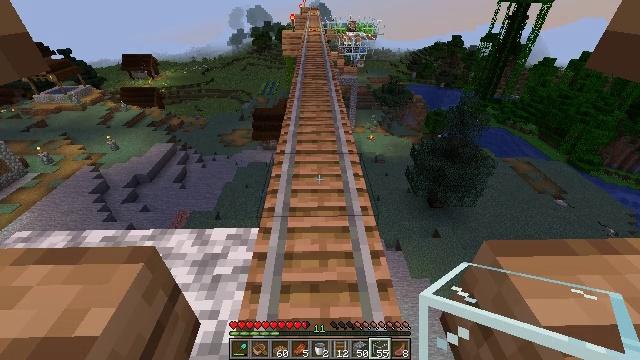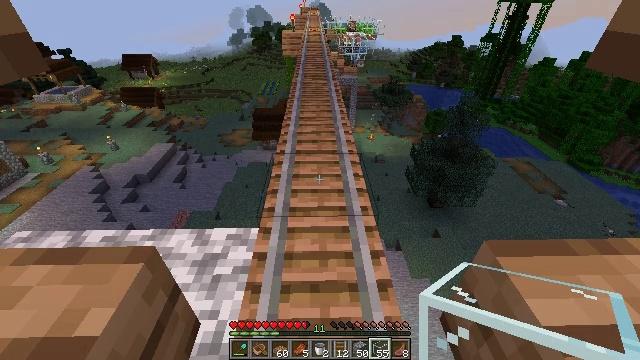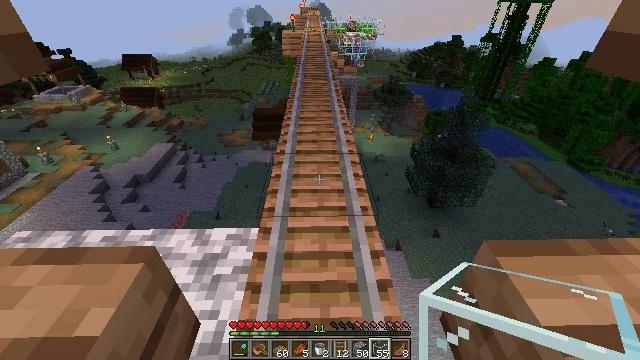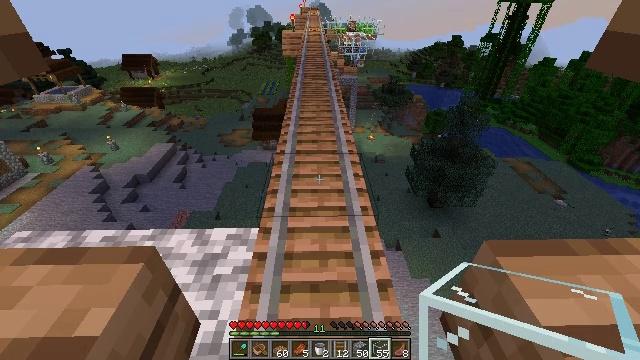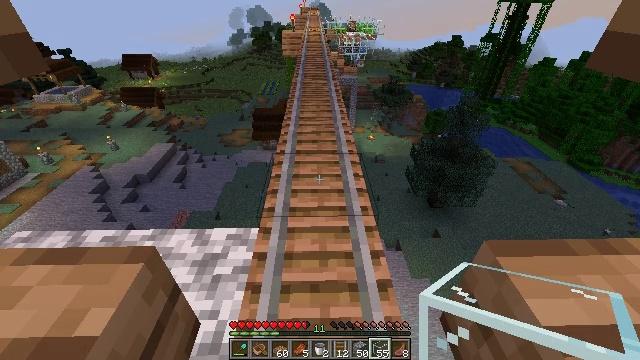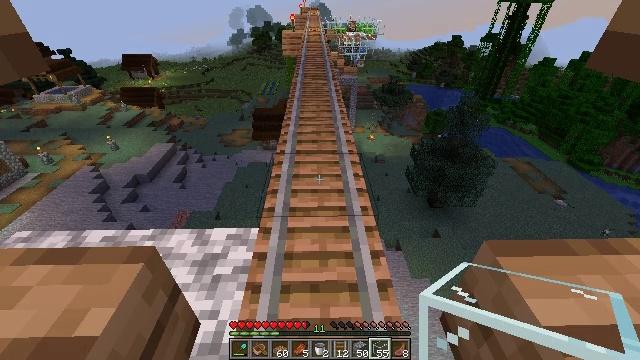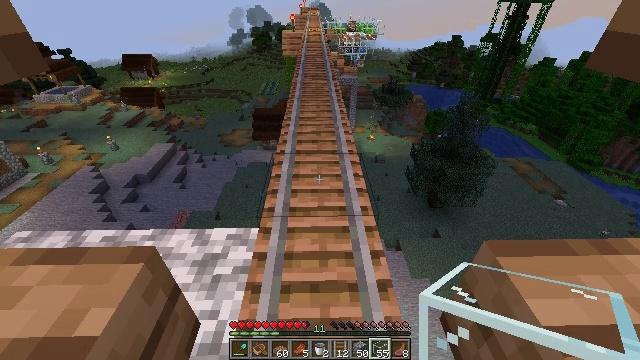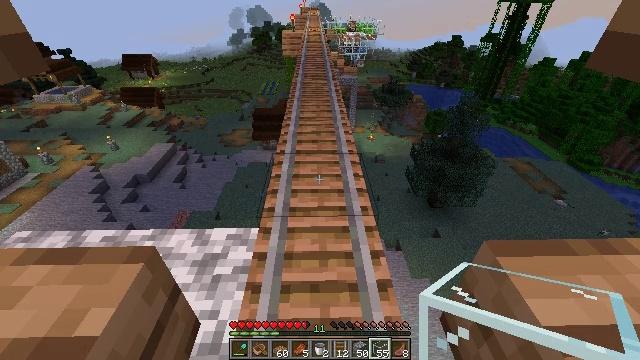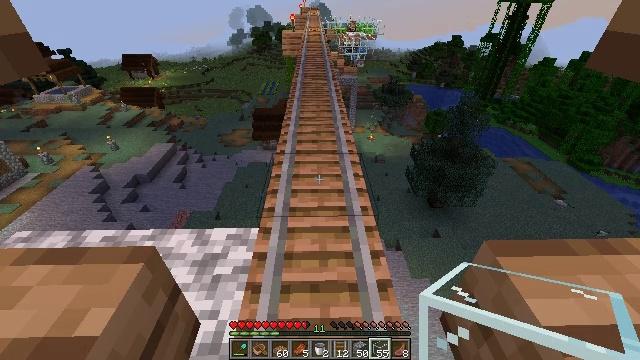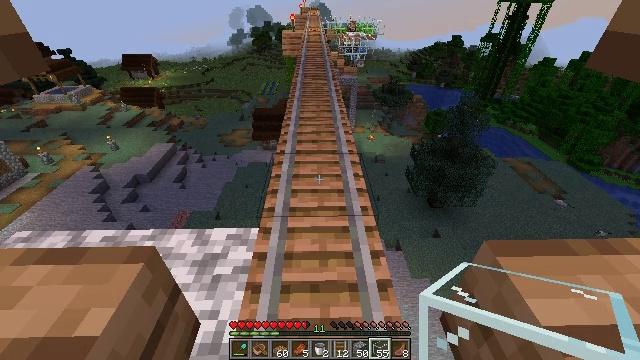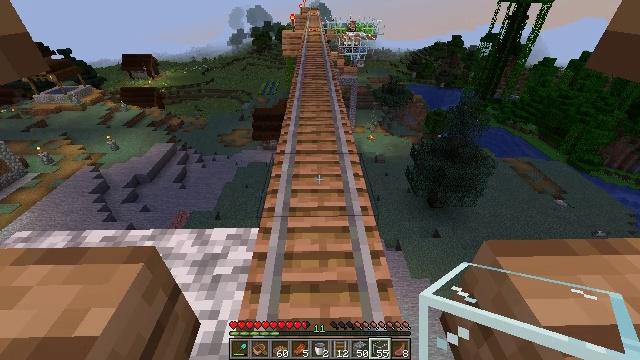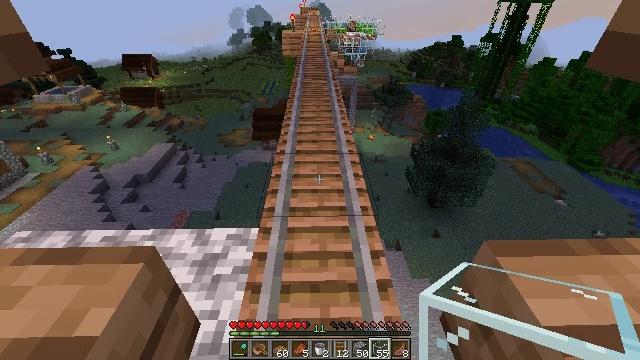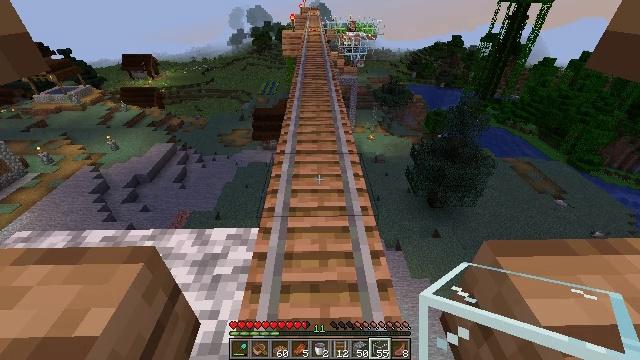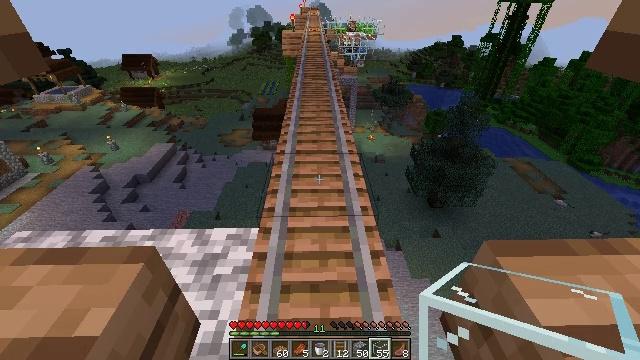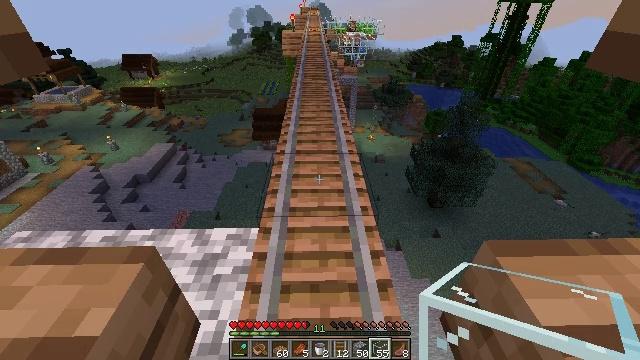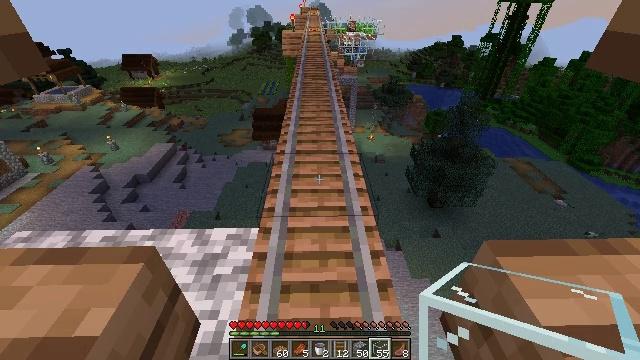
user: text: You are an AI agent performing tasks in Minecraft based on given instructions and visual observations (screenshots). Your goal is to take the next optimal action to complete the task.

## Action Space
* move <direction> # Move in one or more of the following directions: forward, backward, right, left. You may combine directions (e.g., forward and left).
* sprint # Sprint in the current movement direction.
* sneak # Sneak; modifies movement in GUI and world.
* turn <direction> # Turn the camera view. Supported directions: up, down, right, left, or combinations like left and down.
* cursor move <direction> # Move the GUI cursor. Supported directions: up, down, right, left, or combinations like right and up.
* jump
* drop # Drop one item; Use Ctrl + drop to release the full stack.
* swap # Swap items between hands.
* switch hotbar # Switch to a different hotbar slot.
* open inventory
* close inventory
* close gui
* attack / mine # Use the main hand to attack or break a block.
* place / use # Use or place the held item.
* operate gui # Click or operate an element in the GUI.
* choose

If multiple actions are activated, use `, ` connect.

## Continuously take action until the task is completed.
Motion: motion action
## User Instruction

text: Mine the glass to clear the view.
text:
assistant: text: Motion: no_op
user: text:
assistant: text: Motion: no_op
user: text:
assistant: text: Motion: no_op
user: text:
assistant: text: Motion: no_op
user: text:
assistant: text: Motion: no_op
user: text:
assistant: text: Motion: no_op
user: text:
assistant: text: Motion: no_op
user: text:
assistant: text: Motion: no_op
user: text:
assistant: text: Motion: no_op
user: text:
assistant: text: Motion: no_op
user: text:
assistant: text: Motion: no_op
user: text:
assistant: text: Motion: no_op
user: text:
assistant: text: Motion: no_op
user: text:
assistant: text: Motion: no_op
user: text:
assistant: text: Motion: no_op
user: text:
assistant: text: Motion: no_op
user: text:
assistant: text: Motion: no_op
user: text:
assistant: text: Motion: no_op
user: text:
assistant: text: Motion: no_op
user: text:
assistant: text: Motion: no_op
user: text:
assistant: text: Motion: no_op
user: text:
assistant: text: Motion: no_op
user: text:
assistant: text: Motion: no_op
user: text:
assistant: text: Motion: no_op
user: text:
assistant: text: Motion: no_op
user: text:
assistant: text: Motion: no_op
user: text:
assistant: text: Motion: no_op
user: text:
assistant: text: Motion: no_op
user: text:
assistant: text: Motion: no_op
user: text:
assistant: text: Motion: no_op